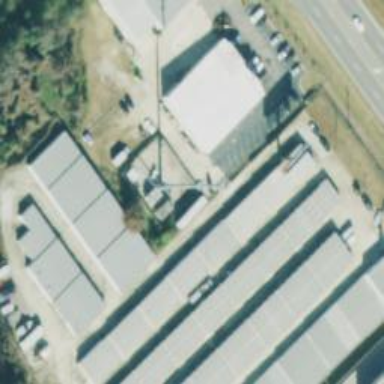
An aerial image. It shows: Storage rental shop.